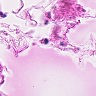
Metastatic tissue present: no